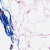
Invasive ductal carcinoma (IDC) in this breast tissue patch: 0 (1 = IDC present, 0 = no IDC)